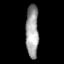
Tissue: prostate
Cell type: T cells
Senescence score: 0.2735
Nuclear area (px): 659
Mean DAPI intensity: 158.416